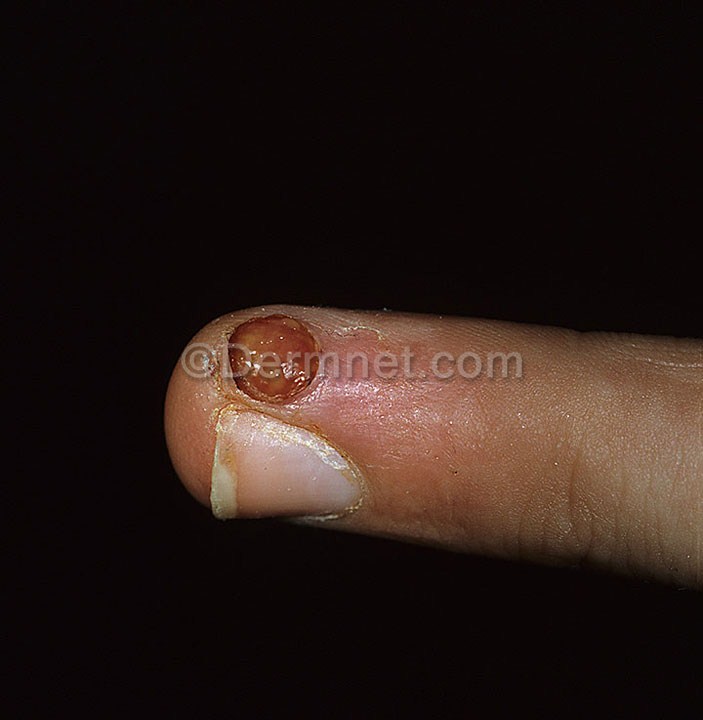
Disease: Vascular Tumors